Question: So I am a bit new to jQuery - I understand the basics but my mastery is low.
I essentially have 2 rows of three col-md-4 bootstrap divs that are each linked to an image.
The jQuery I have written is absolutely so bloated but I am unsure of a way to do it better. I looked into toggleclass, toggle, hover, etc. but none achieved what I wanted.
The way I have written it has an active class on the one of the six divs with a corresponding image being "shown". I basically just add or remove the class to display:none or display:block based on whatever is being mouseovered until another div is hovered over.
This is the code, and it is basically repeated 6 times.
'''
jQuery('.seoblock').mouseover(function() {
jQuery('.seoimage').addClass('todisplay');
jQuery('.brandingimage').removeClass('todisplay');
jQuery('.mobileimage').removeClass('todisplay');
jQuery('.optimizationimage').removeClass('todisplay');
jQuery('.supportimage').removeClass('todisplay');
jQuery('.commerceimage').removeClass('todisplay');
jQuery('.seoblock').addClass('todisplayblock');
jQuery('.brandingblock').removeClass('todisplayblock');
jQuery('.mobileblock').removeClass('todisplayblock');
jQuery('.optimizationblock').removeClass('todisplayblock');
jQuery('.supportblock').removeClass('todisplayblock');
jQuery('.commerceblock').removeClass('todisplayblock');
});
'''
All the images are in one row and initially not shown. I have the first image displayed by using addClass.
Can you guys point me in the right conceptual direction? I tried to think of a way to achieve it with the "this" command but since the class is not added to the div on which it is hovered over, I cannot figure out how to achieve this affect.
Or maybe this code is fine to use? The only problem is I would like to have it fade in and out between images which is the only thing it does not do right now.
Here is a picture.
Here is a <URL>.
Thanks so much!
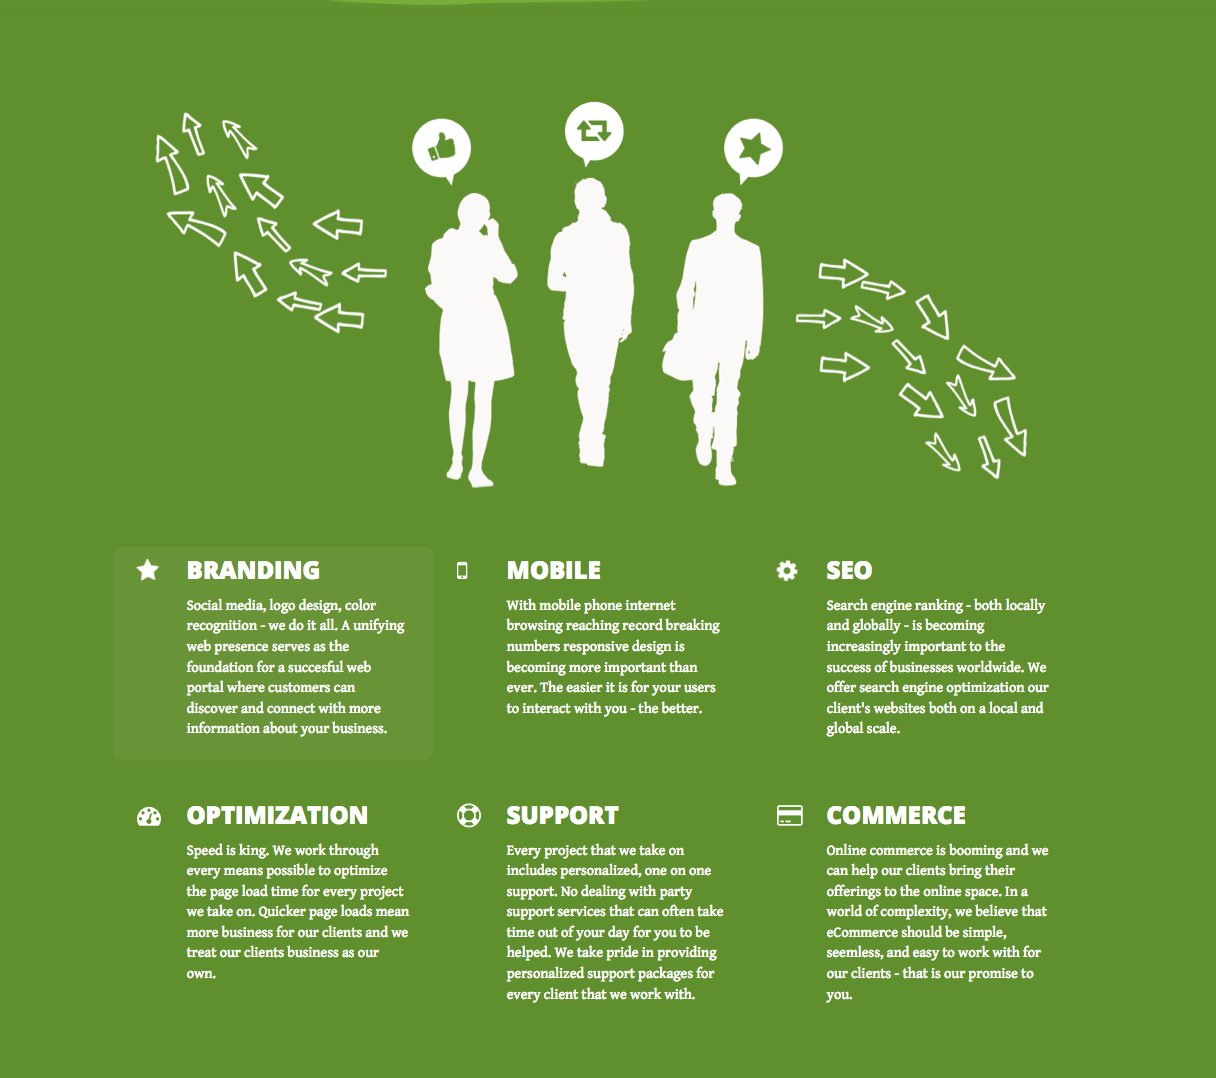
Answer: You can try something like
'''
<!-- Add a class images -->
<div class="col-lg-12 images">
<img src="http://www.clker.com/cliparts/N/y/j/v/U/T/green-a-md.png" class="img-responsive supportimage displaynone" />
<img src="https://www.havefunteaching.com/wp-content/uploads/2013/06/letter-a.png" class="img-responsive seoimage displaynone" />
<img src="http://www.runlounge.com/wp-content/uploads/2014/08/A.jpg" class="img-responsive brandingimage displaynone" />
<img src="http://3.bp.blogspot.com/-3aPQIa6qALA/TZXW_YdmWTI/AAAAAAAAX7E/RNAMMoj05fs/s400/A.jpg" class="img-responsive mobileimage displaynone" />
<img src="http://www.askingmatters.com/wp-content/uploads/2012/07/1242257617140579084NYCS-bull-trans-A.svg_.med_.png" class="img-responsive optimizationimage displaynone" />
<img src="http://englishschooljapan.com/wp-content/uploads/2013/04/a_clipart.jpg" class="img-responsive commerceimage displaynone" />
</div>
'''
then
'''
<!-- Add a class 'block-trigger' and attribute 'data-img'(this will have the class for the image to be displayed)-->
<div class="col-lg-4 brandingblock hoverwhite hoveractive block-trigger" data-img=".brandingimage">
...
</div>
'''
then
'''
jQuery(function($) {
$('.brandingimage').addClass('todisplay');
var $imgs = $('.images img');
$('.block-trigger').mouseover(function() {
var $img = $($(this).data('img')).addClass('todisplay');
$imgs.not($img).removeClass('todisplay');
});
});
'''
Demo: <URL>